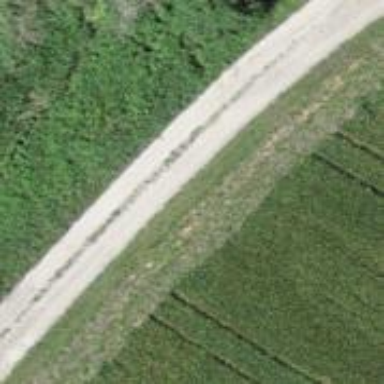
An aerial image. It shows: Compacted track with grade2 level.